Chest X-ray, PA view. Patient: 20 years old, sex M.
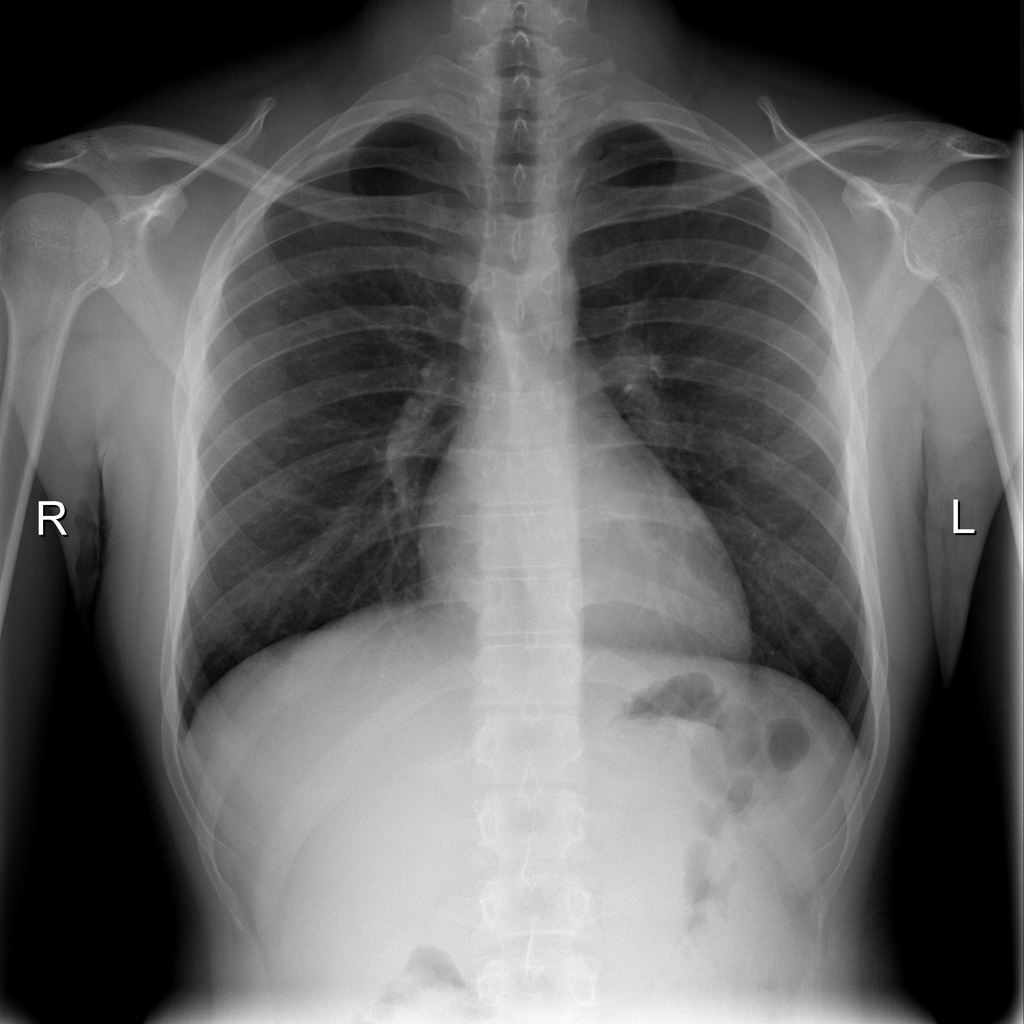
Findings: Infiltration